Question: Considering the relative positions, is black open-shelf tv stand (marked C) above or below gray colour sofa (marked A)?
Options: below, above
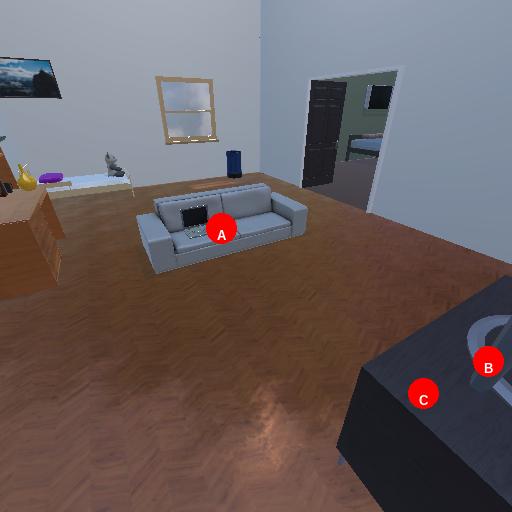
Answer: below